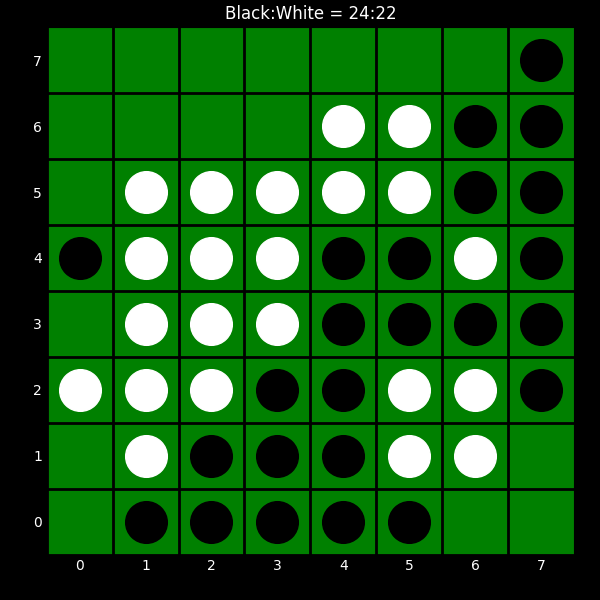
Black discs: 24
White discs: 22